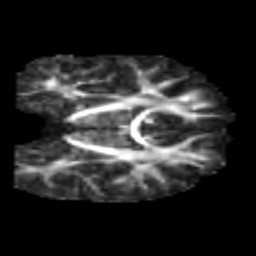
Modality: FA
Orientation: coronal
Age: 6
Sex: male
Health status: healthy